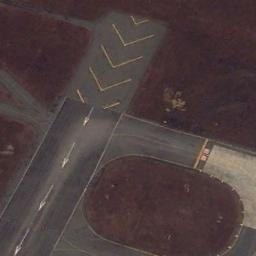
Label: runway